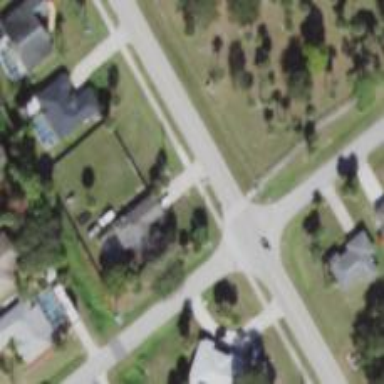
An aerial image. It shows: Marked crossing on the road.